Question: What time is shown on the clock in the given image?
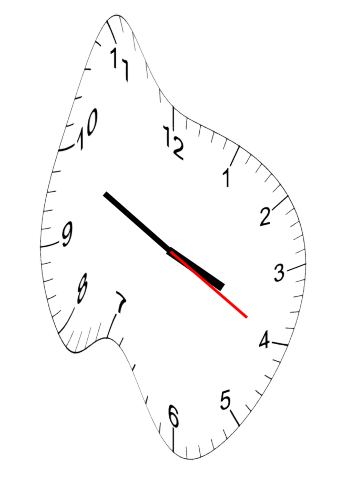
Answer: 03:49:20